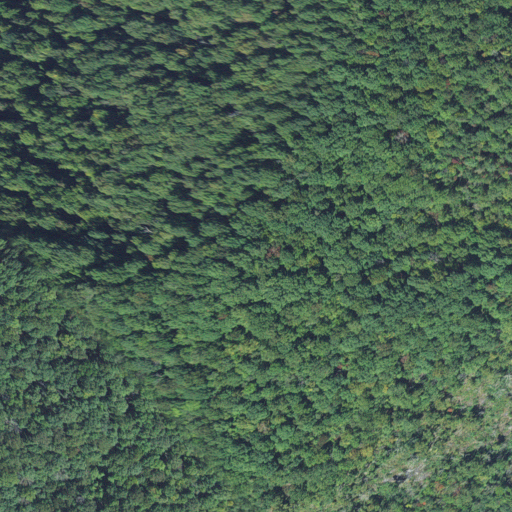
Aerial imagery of mountain in North Carolina named Rocky Face containing deciduous forest and mixed forest